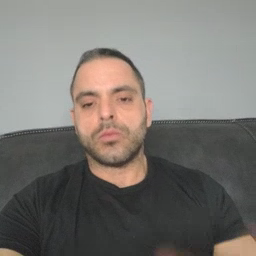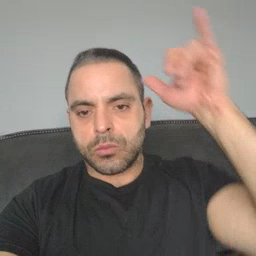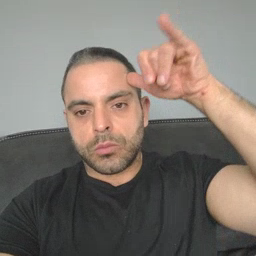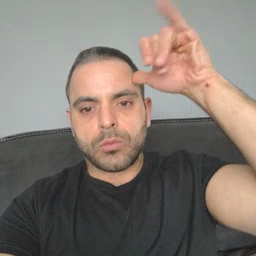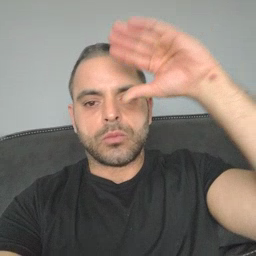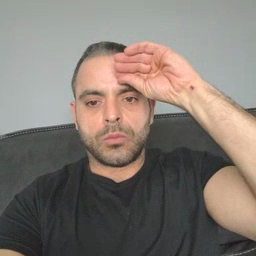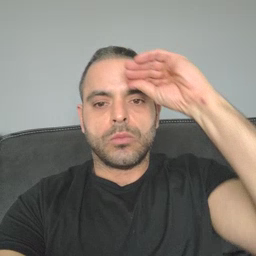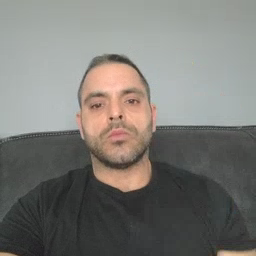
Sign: cowboy